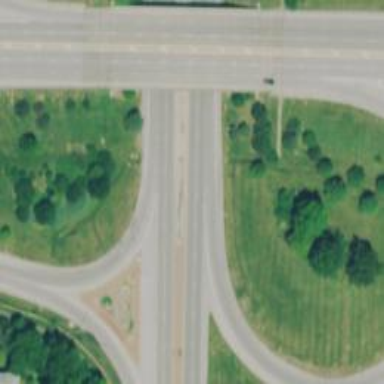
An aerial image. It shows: Trunk link highway.